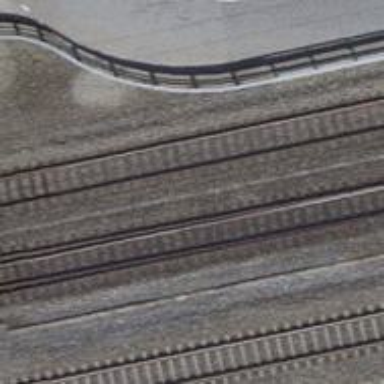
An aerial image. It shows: Single railway track with electrification through contact line.